Aerial crown-view tile of a tropical tree (Barro Colorado Island, Panama), acquired 20250512:
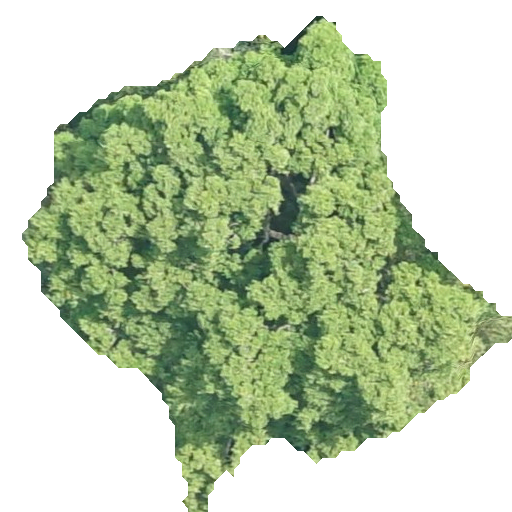
Species: Brosimum alicastrum
GBIF accepted scientific name: Brosimum alicastrum
Crown area: 198.115 m²